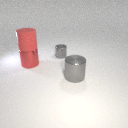
large red metal cylinder to the left of small gray metal cylinder